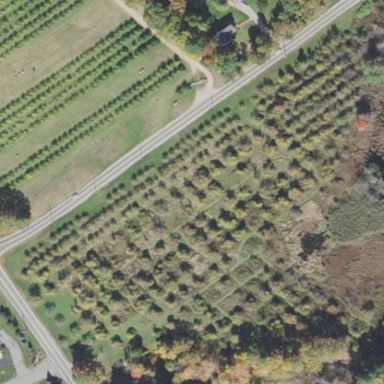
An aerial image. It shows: Orchard.